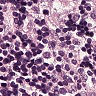
Metastatic tissue present: no